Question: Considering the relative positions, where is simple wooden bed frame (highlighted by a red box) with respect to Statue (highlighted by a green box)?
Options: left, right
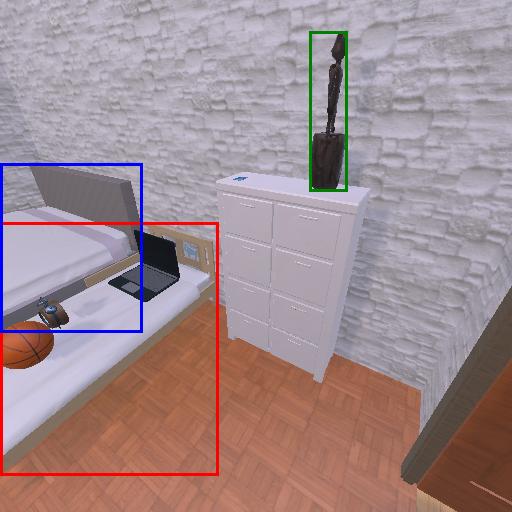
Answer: left